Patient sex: M
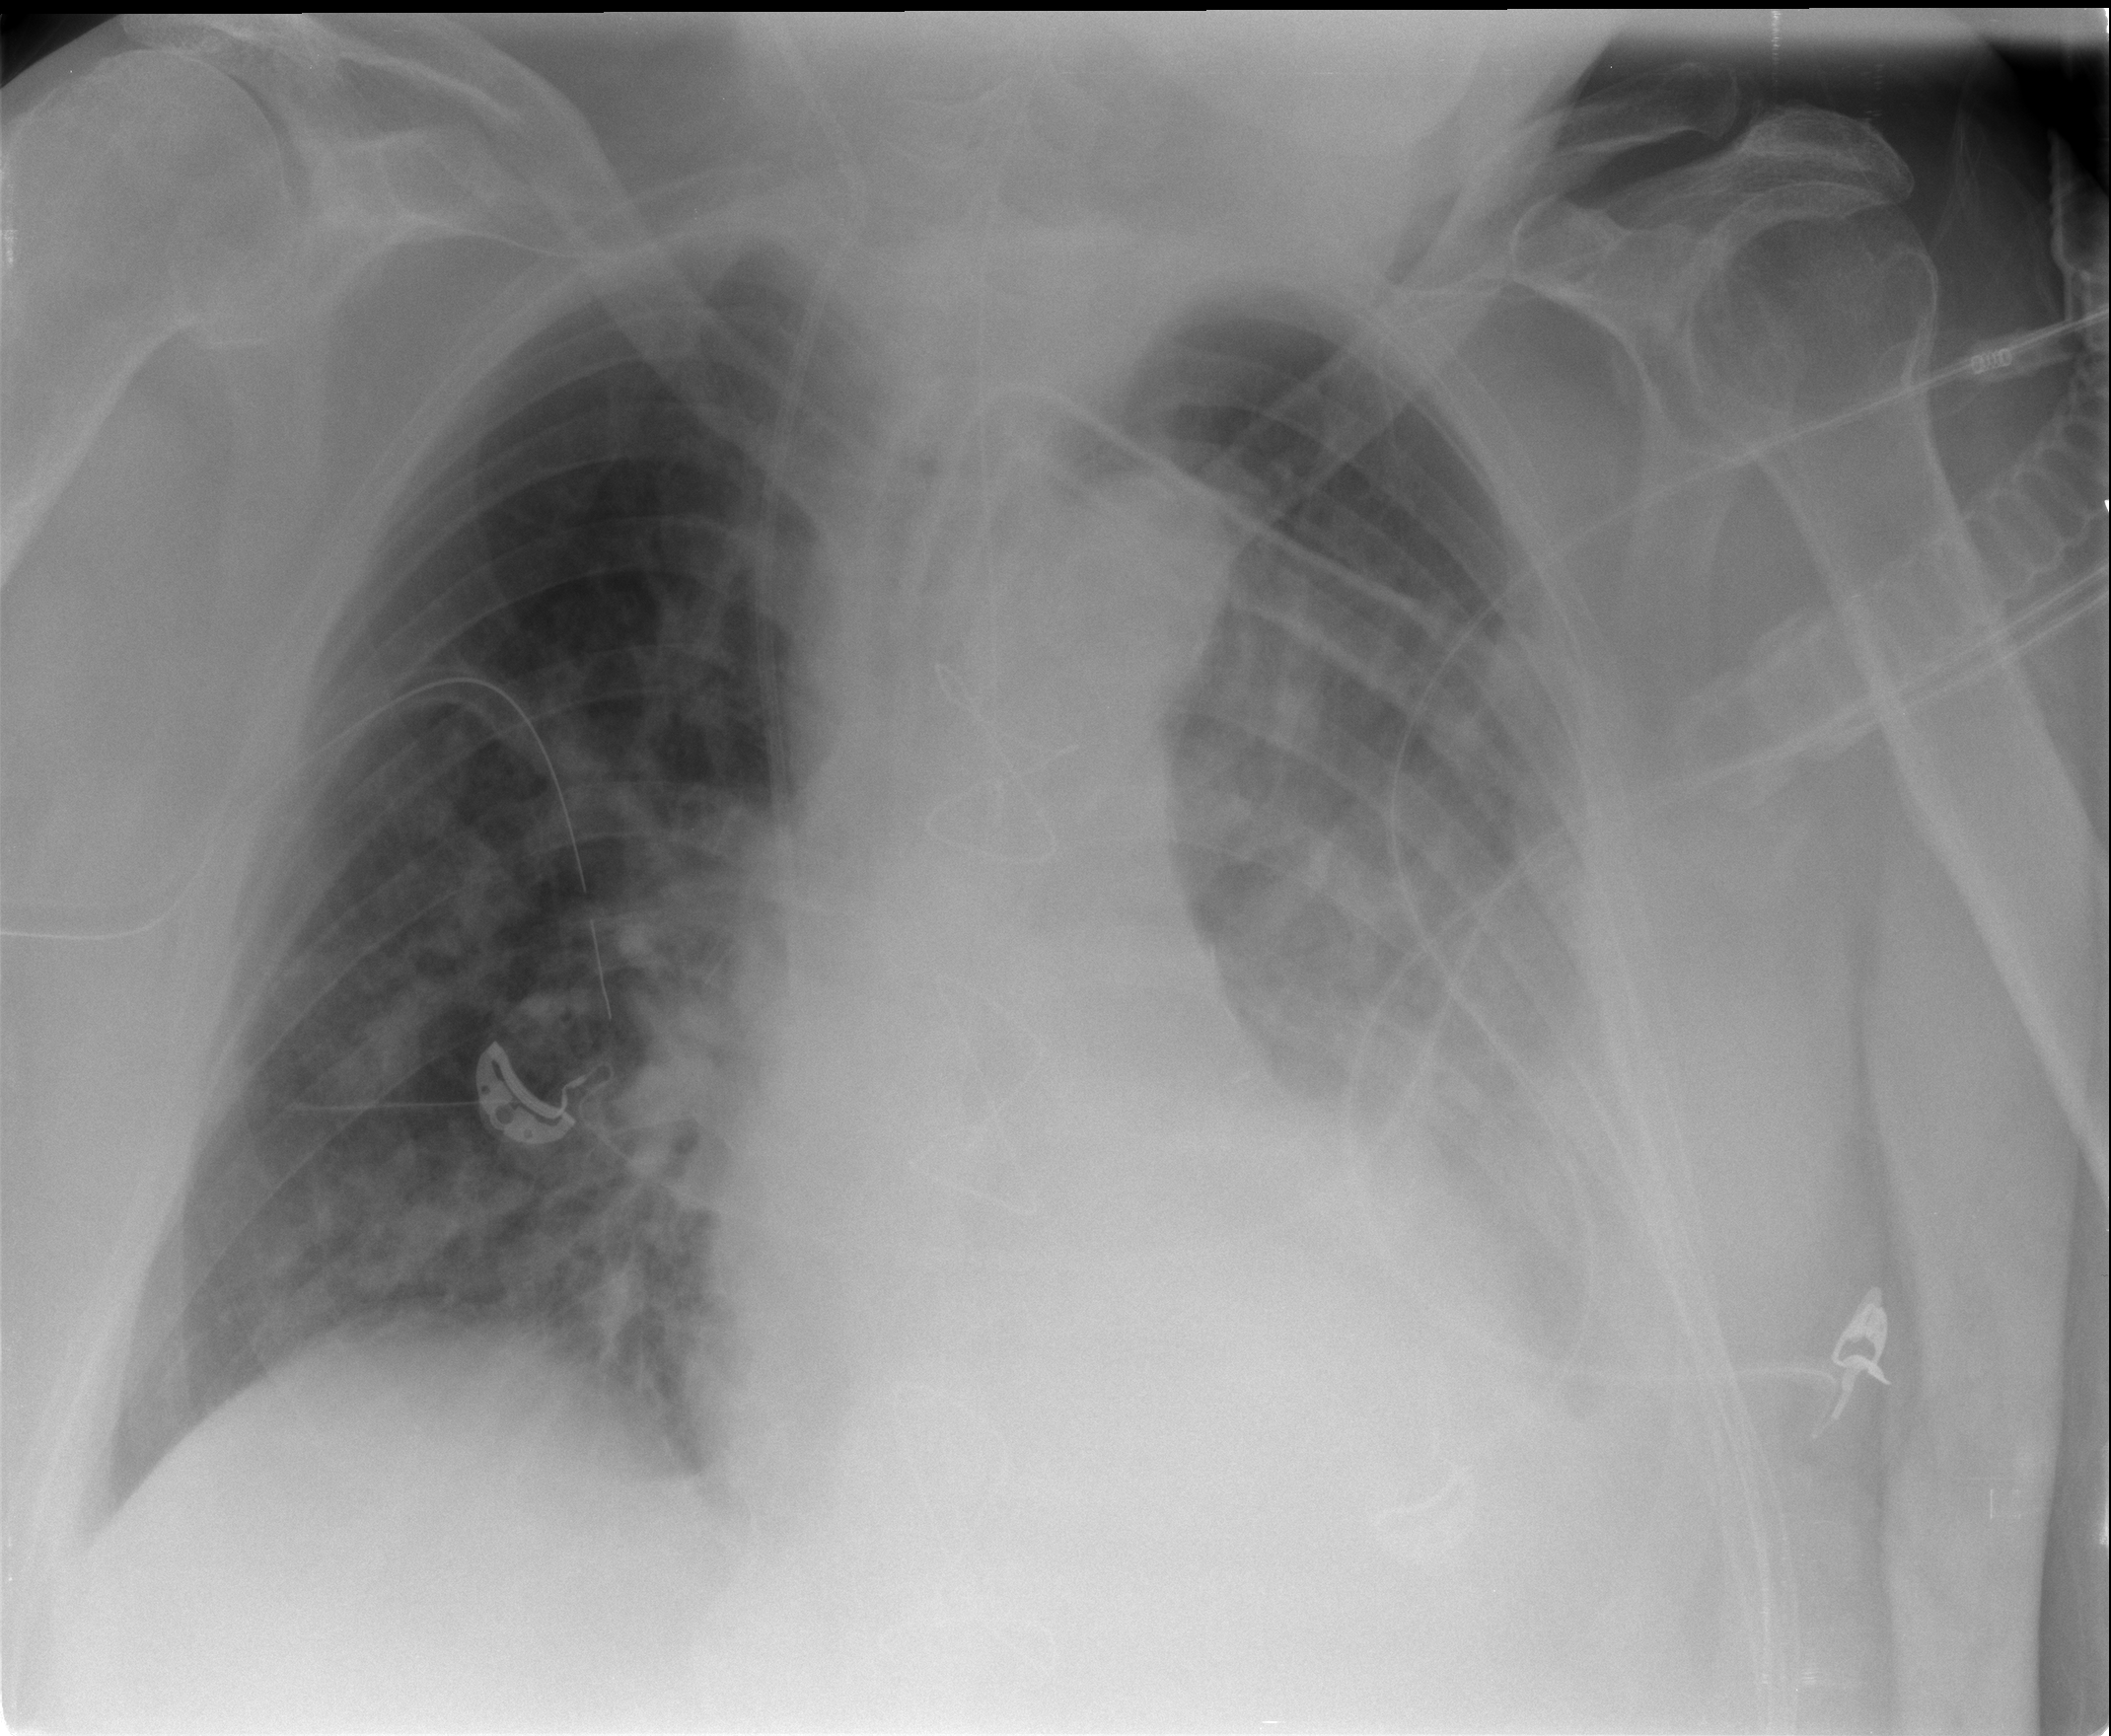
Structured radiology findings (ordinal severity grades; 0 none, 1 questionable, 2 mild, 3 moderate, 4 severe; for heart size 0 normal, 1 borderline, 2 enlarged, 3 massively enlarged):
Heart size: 2
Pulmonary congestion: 2
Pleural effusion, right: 0
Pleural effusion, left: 2
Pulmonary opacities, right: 2
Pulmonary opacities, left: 2
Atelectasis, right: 2
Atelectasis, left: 2